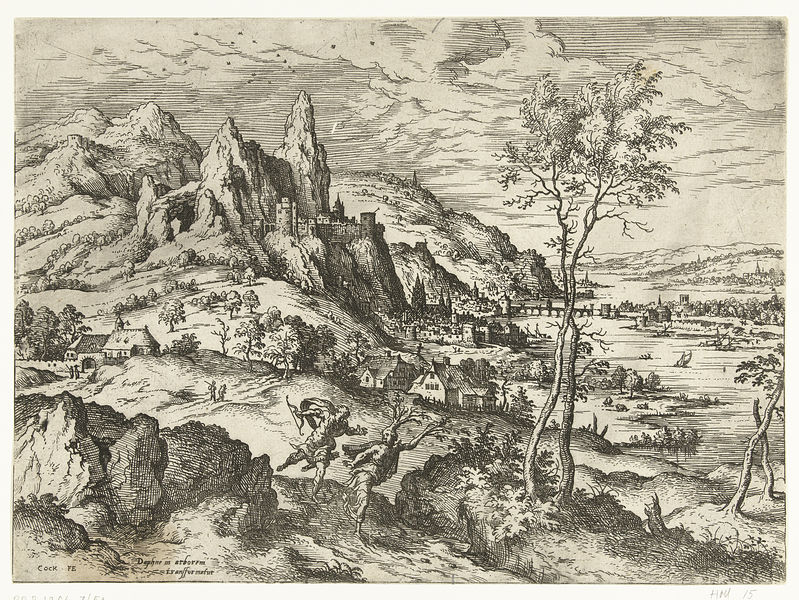
Titel: Daphne verandert in een laurierboom
Künstler: Hieronymus Cock
Standort: Amsterdam
Institution: Rijksmuseum
Schlagwörter: berg, felsen, himmel, bäume, landschaft, frau, steine, häuser, bogen, berge, flucht, radierung, stich, lorbeer, jagd, jäger, nymphe, verfolgen, apollo, burgenland